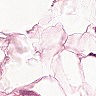
Metastatic tissue present: no